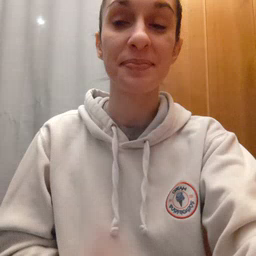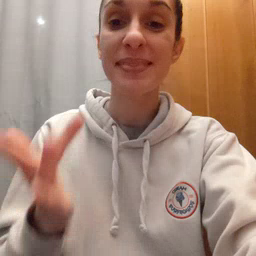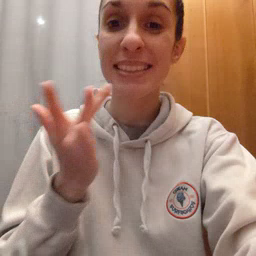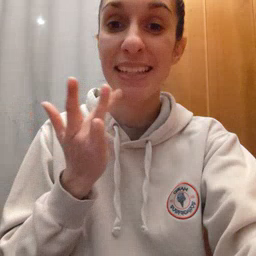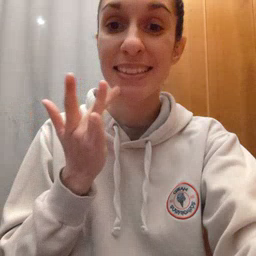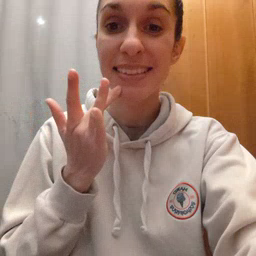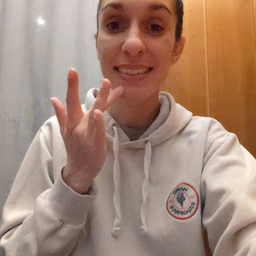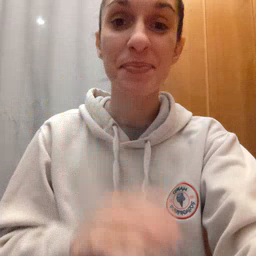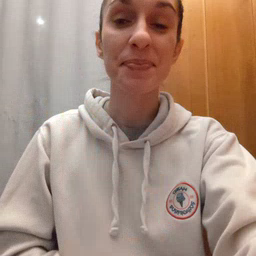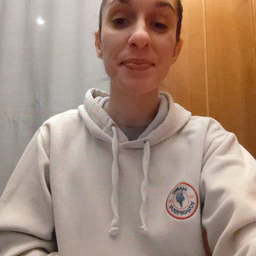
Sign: taste